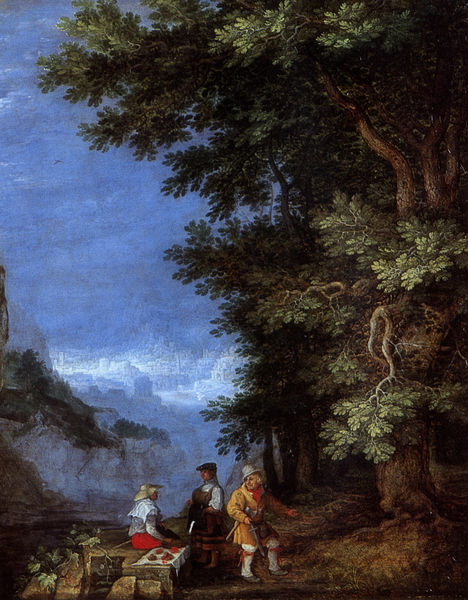
Titel: Waldlandschaft mit Obstverkäuferin
Künstler: Roelant Savery
Standort: Wien
Institution: Kunsthistorisches Museum
Schlagwörter: baum, berg, blau, blätter, dunkel, felsen, gemälde, gruppe, himmel, laub, mann, schatten, wasser, weiß, wolken, bäume, frauen, gelb, grün, landschaft, menschen, ocker, sitzen, stadt, äste, braun, frau, geste, grau, hintergrund, holz, hut, hüte, kleid, licht, männer, nacht, tisch, ausblick, rot, schirm, schloss, tuch, weg, wolke, beige, leute, malerei, rock, gelage, hose, jacke, mütze, trinken, bluse, stehen, stein, steine, niederlande, tischdecke, tischtuch, öl, ast, baumstamm, erde, ferne, horizont, natur, stamm, zweige, brücke, gold, mantel, decke, drei, kind, blatt, pflanzen, schleifen, tal, wald, anhöhe, bauern, genre, kinder, deutschland, schürze, ruhe, italien, vedute, abhang, berge, fels, gebirge, dunst, nebel, landschaftsmalerei, schlucht, idylle, pause, picknick, rast, bank, figuren, fluß, staffage, stämme, essen, halstuch, baumkrone, waldrand, burg, wandern, geld, bergspitze, festung, lichtung, beeren, wolkig, schwert, soldat, waffe, stiefel, speisen, mahlzeit, bänke, wurzeln, jäger, anbieten, schultertuch, geäst, waldboden, wanderer, rinde, wams, heidelberg, kühl, eiche, flinte, verblauung, zwerg, eichen, schwind, waldweg, gamaschen, foret, peinture, wirt, steinbank, klassizistisch, waren, rastplatz, gnom, farbperspektive, chasseur, jause, pique nique, bordure, beerensammlerin, esesn, forte, gebitge, männer frau, steintisch, stören, waldwer, moritz schwind, waldesrand, komlimentärfarben